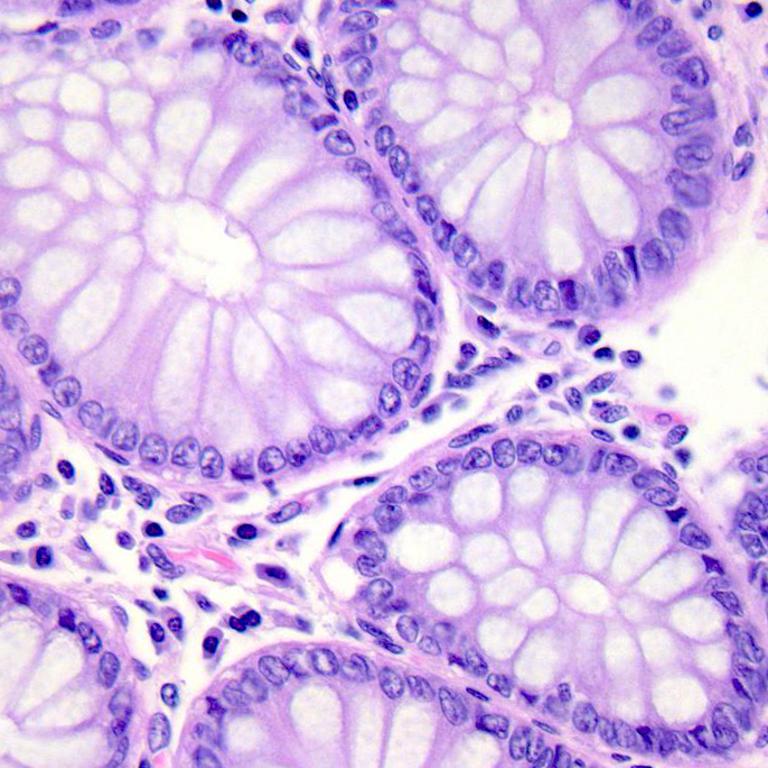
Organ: colon
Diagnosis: benign